Question: I know it sounds silly, but what I want to do is trigger click with some html element hovering over another element.
Lets say we got .cursor that is hovering anchor text. In this case click on .cursor should open a google page.
'''
<div class="cursor"></div>
<div class="htmlPage">
<a href="www.google.com">Google</a>
<a href="www.facebook.com">Faccebook</a>
<a href="www.stackoverflow.com">Stack</a>
</div>
'''
Any ideas how to do that?
'''
$('.cursor').click(function(){
$('.htmlPage a').click();
})
'''
Cursor should be movable and should be able to click on other links.

Cursor is that blue circle hovering Google button.
Here I have cursor on google, now on click this should link to google, If i were to click on stack then stack should have opened.
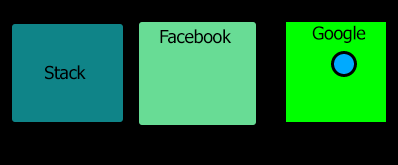
Answer: If you are not using IE you can use 'pointer-events:none' in CSS. Then your element will be unresponsive to any mouse interaction (and acting like a ghost foreground element).
The workaround for IE is someting like that:
'''
var x = event.pageX;
var y = event.pageY;
$('.cursor').hide();
var here = document.elementFromPoint(x, y);
$('.cursor').show();
// Do what you want with the element here
// Find the parent a element needed with here.parentNode and here.tagName === "A"
// And then fire the click function
'''
I've never use jQuery but I think it should work.
Hope it could help